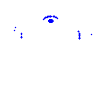
Particle: pion